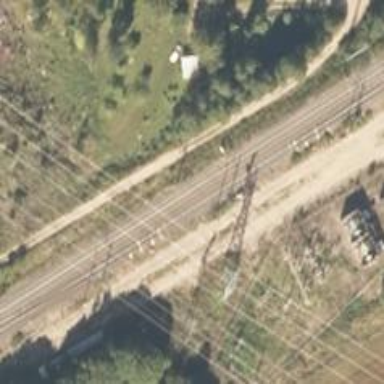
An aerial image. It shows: Railway signal with catenary mast.